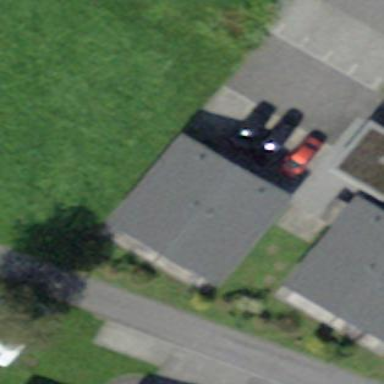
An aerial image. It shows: Semi-detached house.